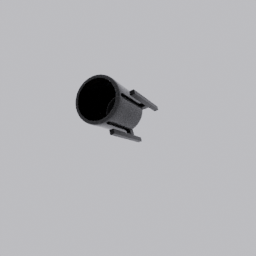
Label: decoration